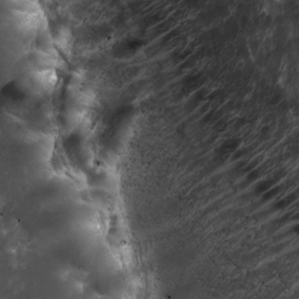
Label: non_frost